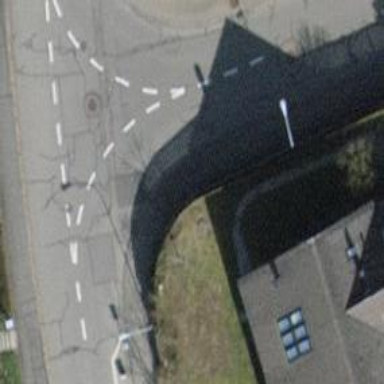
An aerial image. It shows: Kerb barrier.